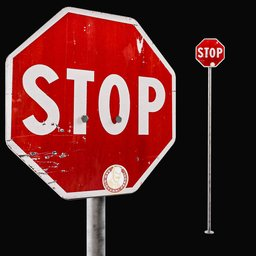
Label: architecture